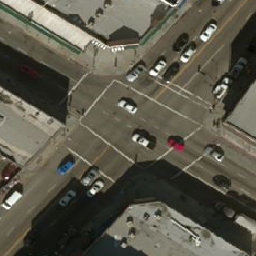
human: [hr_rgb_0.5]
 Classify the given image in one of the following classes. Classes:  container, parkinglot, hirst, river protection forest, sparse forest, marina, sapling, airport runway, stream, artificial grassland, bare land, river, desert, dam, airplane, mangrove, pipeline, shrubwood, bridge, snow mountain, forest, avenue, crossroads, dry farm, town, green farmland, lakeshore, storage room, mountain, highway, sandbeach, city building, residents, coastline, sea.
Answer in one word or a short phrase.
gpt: crossroads